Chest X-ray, AP view. Patient: 62 years old, sex F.
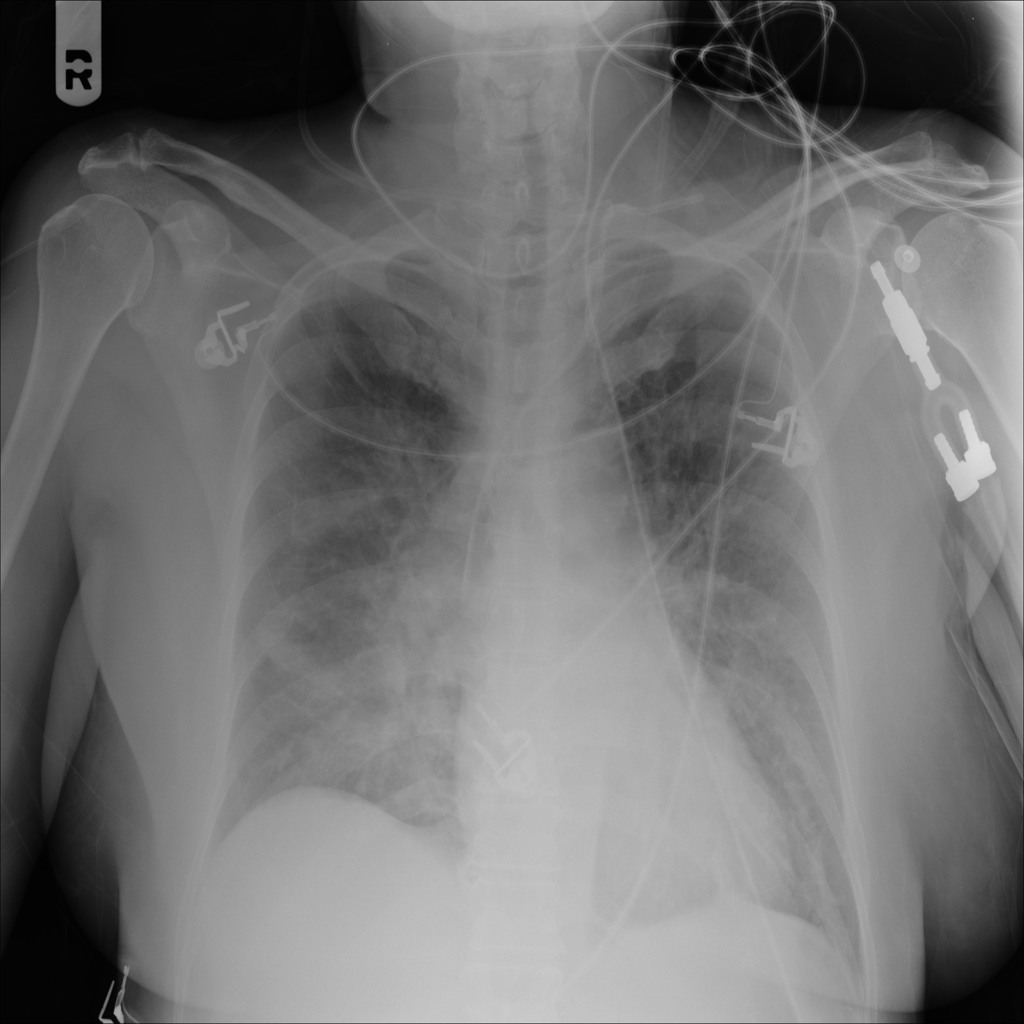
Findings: No Finding